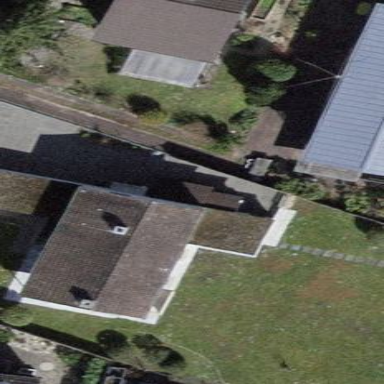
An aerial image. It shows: Building with tile roof.